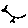
Label: bird